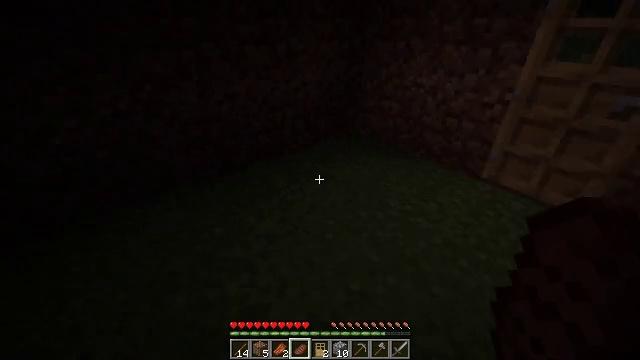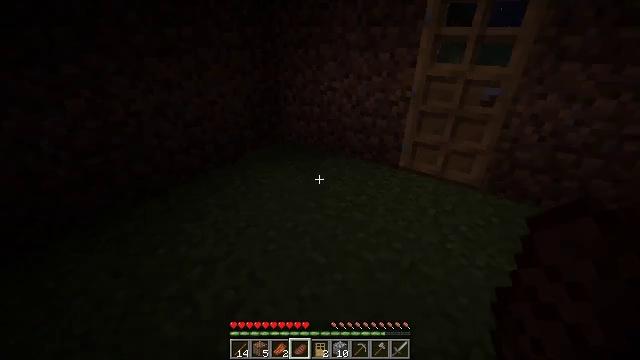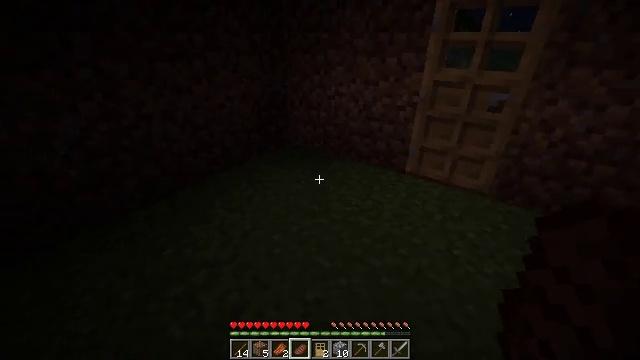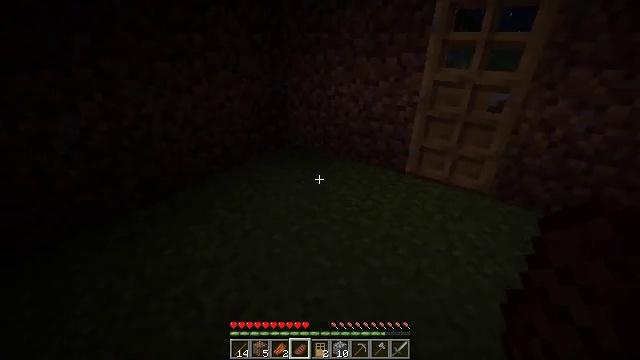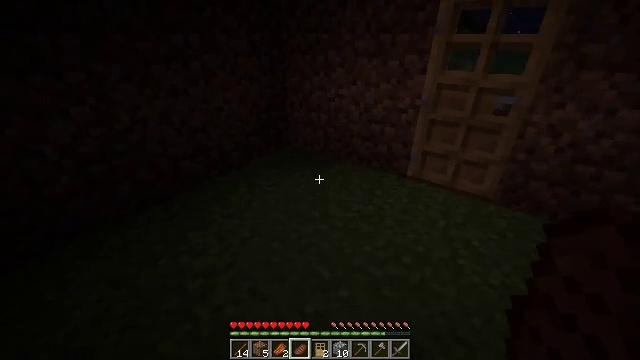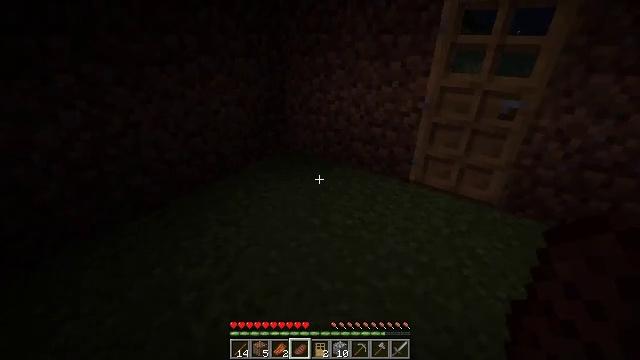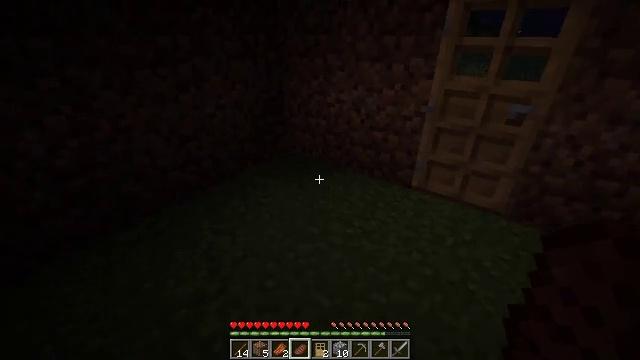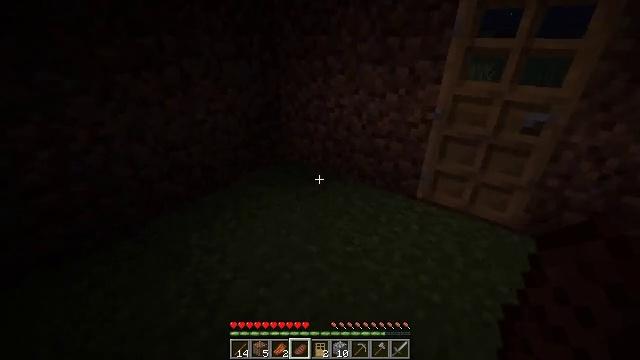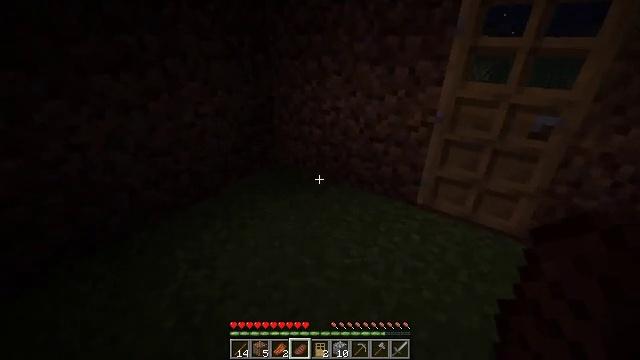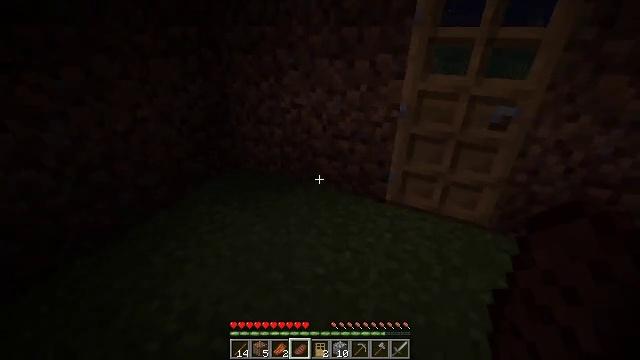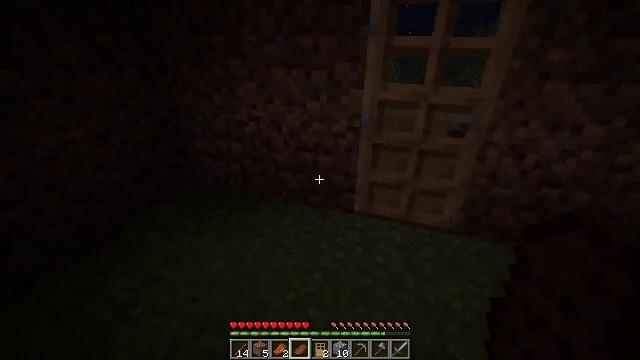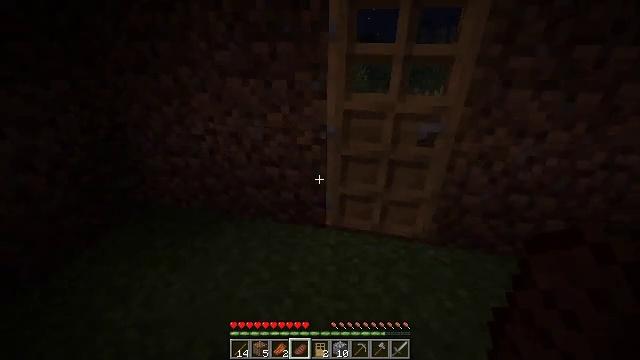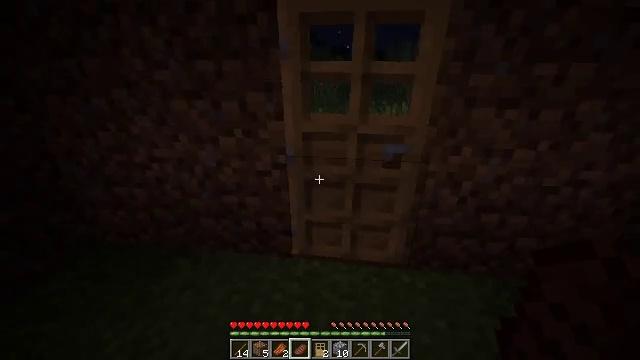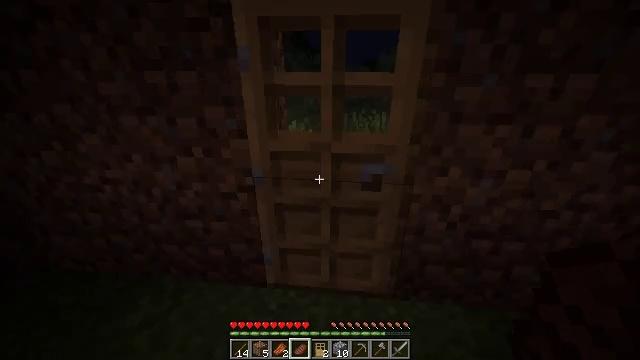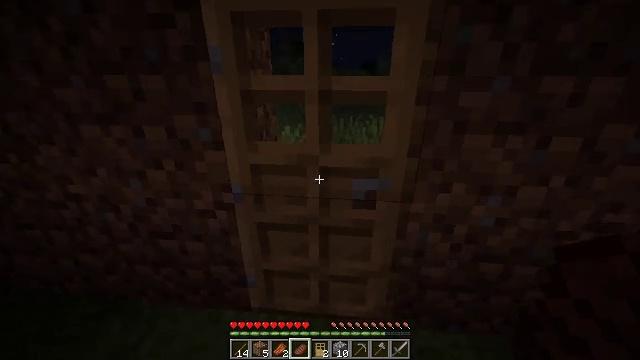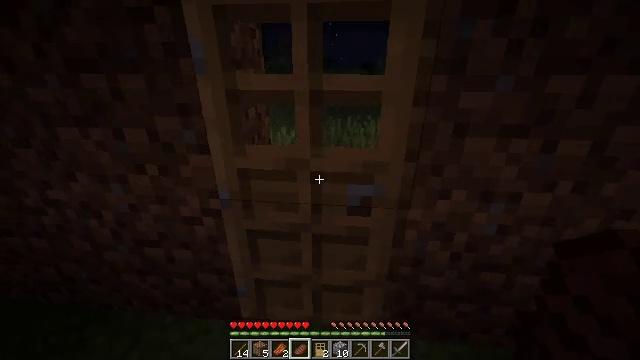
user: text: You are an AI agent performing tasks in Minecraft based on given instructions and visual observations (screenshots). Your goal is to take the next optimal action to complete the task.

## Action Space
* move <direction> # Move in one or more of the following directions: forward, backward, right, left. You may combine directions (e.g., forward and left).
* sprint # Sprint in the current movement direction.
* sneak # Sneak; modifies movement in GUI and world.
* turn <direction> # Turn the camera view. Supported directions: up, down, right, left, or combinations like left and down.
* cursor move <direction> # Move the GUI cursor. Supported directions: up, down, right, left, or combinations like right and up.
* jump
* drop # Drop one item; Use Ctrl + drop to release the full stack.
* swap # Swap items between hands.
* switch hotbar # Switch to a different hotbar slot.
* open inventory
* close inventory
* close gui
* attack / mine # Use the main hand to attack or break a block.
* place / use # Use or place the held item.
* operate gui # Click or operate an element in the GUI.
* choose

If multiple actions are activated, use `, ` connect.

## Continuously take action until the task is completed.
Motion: motion action
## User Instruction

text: Craft a stone hoe by combining cobblestone with sticks.
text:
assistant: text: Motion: turn right and up
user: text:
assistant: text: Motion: turn left
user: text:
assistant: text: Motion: no_op
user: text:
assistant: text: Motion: move forward
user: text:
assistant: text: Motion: move forward
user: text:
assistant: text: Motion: move forward
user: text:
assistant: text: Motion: move forward
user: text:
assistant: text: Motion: move forward
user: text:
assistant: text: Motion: move forward and move right, turn right
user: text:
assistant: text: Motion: move forward and move right, turn right and up
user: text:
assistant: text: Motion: move forward and move right, turn right
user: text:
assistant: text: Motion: move forward and move right, turn right and up
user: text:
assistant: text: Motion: move forward and move right, turn up
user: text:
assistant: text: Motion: move forward
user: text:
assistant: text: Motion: no_op
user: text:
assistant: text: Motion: no_op
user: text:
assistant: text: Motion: no_op
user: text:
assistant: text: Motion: turn up
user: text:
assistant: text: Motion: no_op
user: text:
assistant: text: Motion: no_op
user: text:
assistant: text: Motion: no_op
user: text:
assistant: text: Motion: no_op
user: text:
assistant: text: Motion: no_op
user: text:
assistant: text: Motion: no_op
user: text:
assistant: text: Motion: no_op
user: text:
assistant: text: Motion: no_op
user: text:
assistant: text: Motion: no_op
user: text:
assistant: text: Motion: no_op
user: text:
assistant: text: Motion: no_op
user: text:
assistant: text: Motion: no_op